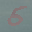
Label: 5